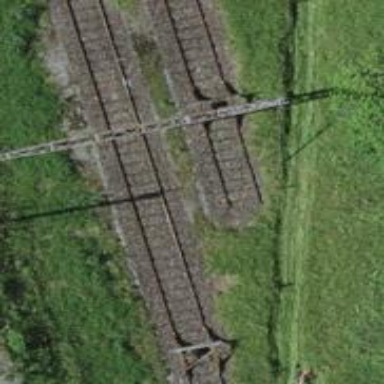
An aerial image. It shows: Railway buffer stop.